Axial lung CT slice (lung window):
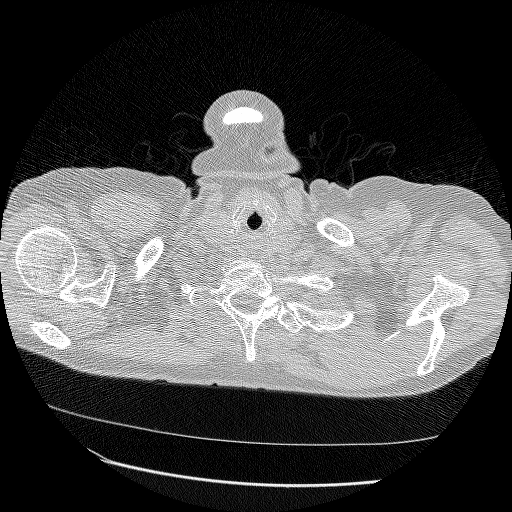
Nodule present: no